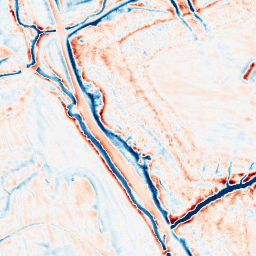
Category: edge_preserving
Decomposition family: bilateral
Decomposition parameters: d: 15
sigma_color: 100
sigma_space: 75
Upsampling method: bspline
Upsampling parameters: scale: 8
Upsampling scale: 8